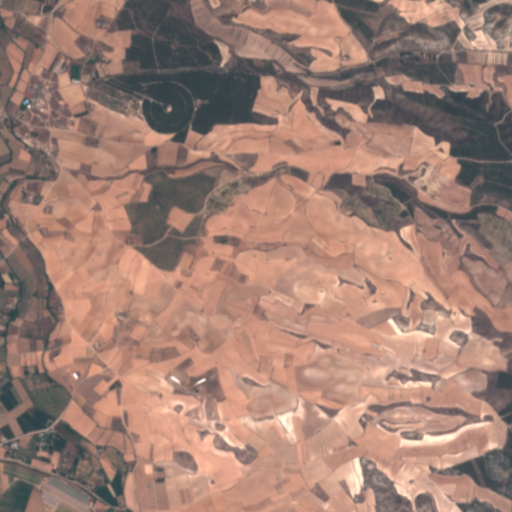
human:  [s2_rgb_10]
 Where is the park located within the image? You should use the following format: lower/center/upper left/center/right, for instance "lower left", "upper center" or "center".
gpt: The park is located in the upper left of the image.
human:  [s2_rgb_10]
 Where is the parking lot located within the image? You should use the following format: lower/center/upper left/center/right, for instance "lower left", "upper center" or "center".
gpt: The parking lot is located in the upper left of the image.
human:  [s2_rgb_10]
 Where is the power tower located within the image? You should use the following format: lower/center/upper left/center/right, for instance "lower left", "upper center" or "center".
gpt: There is no power tower in the image.